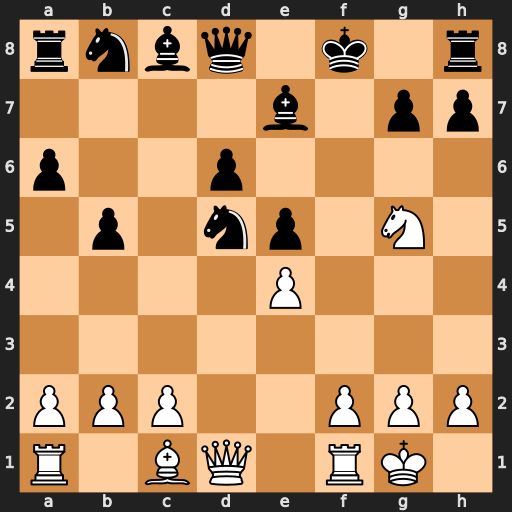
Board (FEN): rnbq1k1r/4b1pp/p2p4/1p1np1N1/4P3/8/PPP2PPP/R1BQ1RK1
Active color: w
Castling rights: -
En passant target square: -
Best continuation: Qxd5 Bxg5 Bxg5